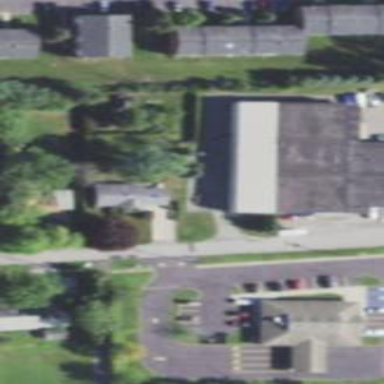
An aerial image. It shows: Retail building.